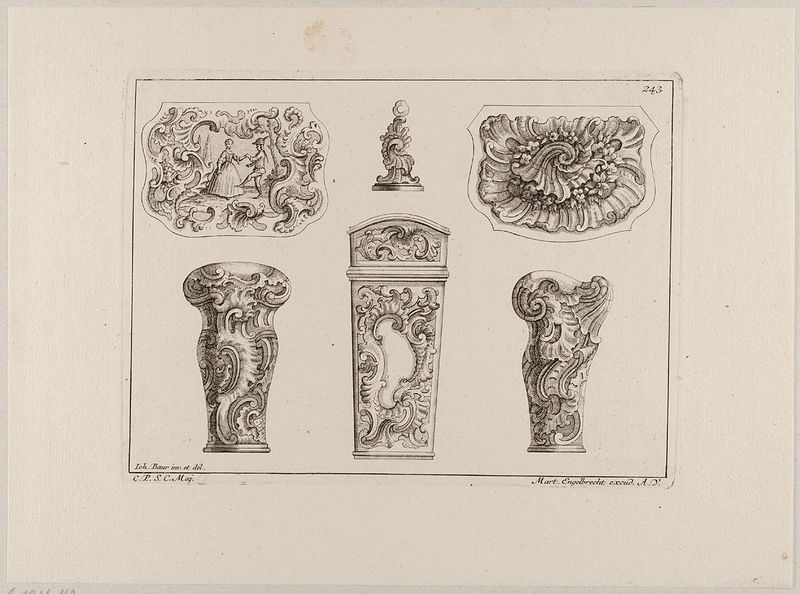
Titel: Dosendeckel und Stockknäufe
Künstler: Martin Engelbrecht
Standort: Hamburg
Institution: Museum für Kunst und Gewerbe Hamburg
Schlagwörter: kleidung, rokoko, vase, grafik, graphik, ornamente, verzierung, fotografie, photographie, dose, druckgraphik, druckgrafik, radierung, stich, trommel, kunstgewerbe, kanister, eimer, kunsthandwerk, rocaille, augsburg, style, accessoires, reproduktionen, industriedesign, druckerzeugnisse, muschelwerk, büchse, gefäß, behälter, zubehör, ornamentstich, vorlageblätter, stockknauf, 243